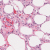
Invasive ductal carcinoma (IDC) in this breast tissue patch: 0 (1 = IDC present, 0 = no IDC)